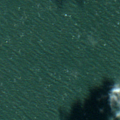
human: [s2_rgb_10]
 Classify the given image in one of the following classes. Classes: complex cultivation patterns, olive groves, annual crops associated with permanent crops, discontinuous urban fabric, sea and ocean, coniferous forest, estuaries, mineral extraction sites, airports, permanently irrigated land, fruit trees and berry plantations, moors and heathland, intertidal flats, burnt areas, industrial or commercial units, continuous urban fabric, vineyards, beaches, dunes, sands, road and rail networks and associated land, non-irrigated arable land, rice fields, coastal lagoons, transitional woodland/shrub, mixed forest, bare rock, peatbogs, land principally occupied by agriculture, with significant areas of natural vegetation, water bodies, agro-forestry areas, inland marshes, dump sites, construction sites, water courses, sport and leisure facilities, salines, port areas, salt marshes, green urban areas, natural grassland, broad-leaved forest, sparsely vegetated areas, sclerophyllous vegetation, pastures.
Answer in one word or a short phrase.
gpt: sea and ocean